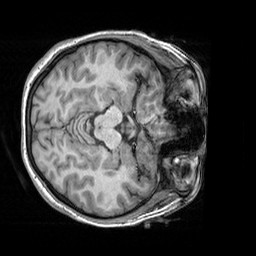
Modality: T1w
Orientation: axial
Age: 18
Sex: female
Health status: healthy
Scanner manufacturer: siemens
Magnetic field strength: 3 T
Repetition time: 2.3 s
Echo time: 0.00303 s